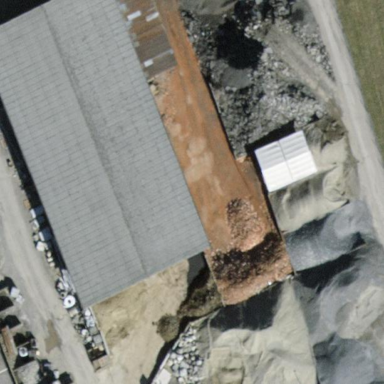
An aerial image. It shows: Industrial building.